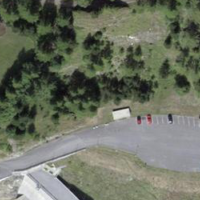
EUNIS habitat code: 31
Species observed at this site:
Lysandra bellargus
Antaxius pedestris
Achillea millefolium